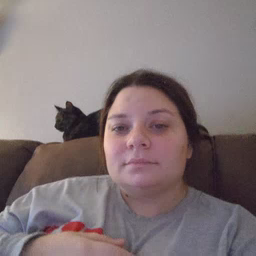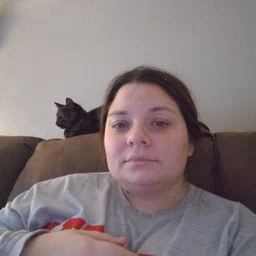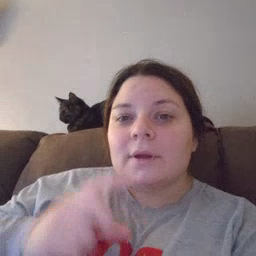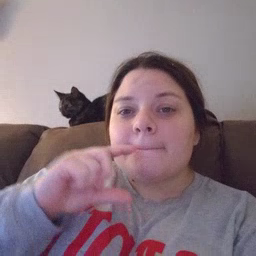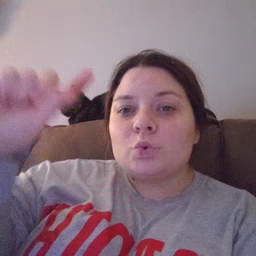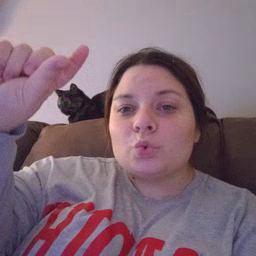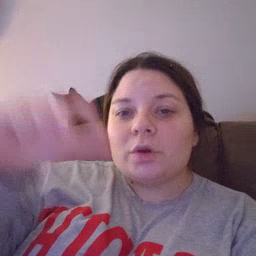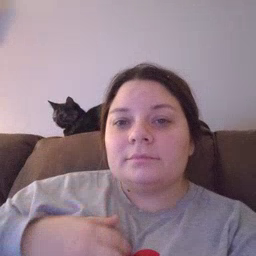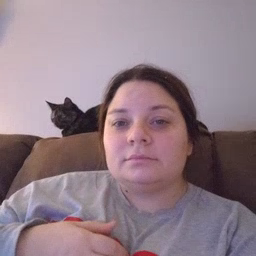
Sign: moon